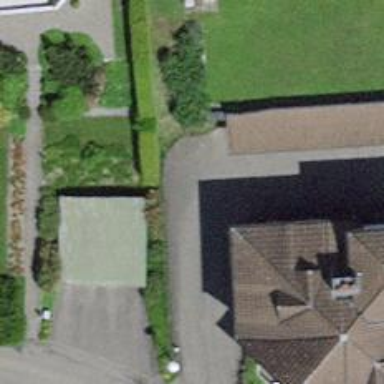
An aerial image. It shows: Driveway.